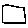
Label: square